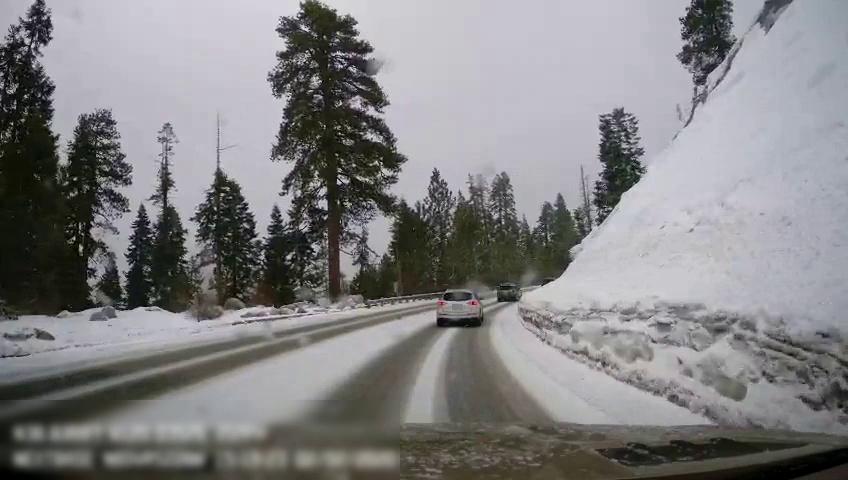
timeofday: Day
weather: Snowy
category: Drivable Space
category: Vehicles | Car
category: Vehicles | Car